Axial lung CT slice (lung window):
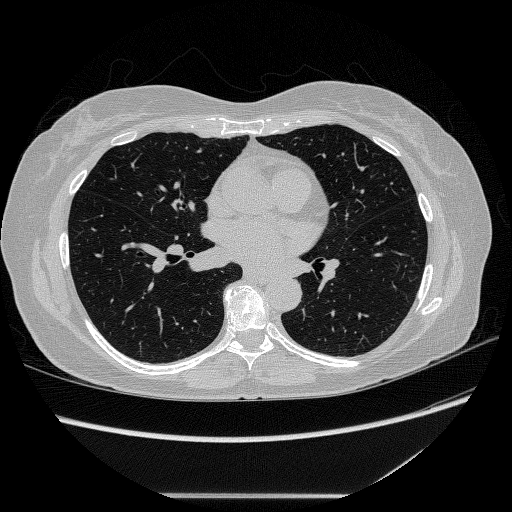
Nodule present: no